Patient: sex M, age 66
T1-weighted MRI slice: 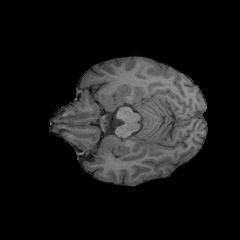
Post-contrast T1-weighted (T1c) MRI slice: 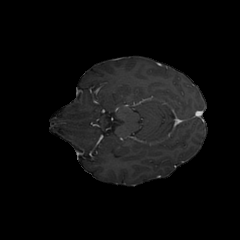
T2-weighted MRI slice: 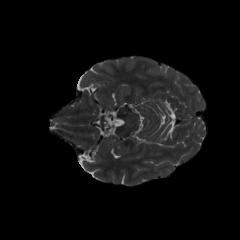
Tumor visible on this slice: no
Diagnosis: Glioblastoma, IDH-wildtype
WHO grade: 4